Here is a 2-D grayscale rendering of raw rotating-machine vibration samples (signal-to-image). Classify the rotor condition as one of: normal, misalignment, unbalance, looseness.
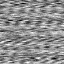
Answer: looseness